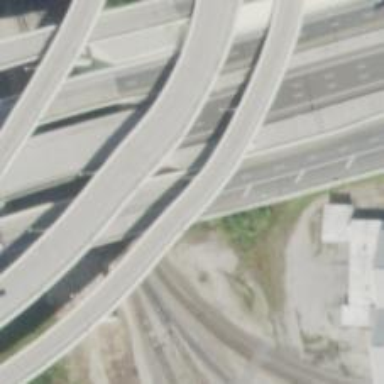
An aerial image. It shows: Motorway bridge.